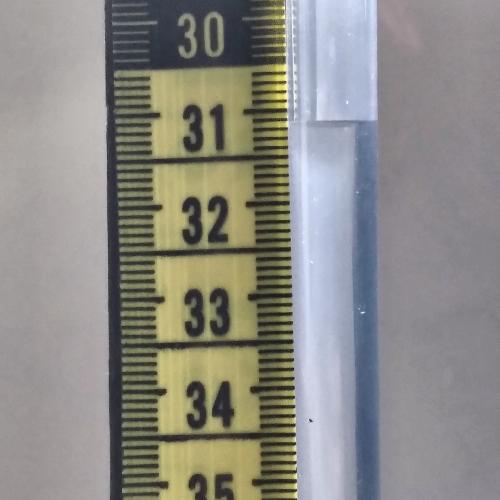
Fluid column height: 31.1 cm